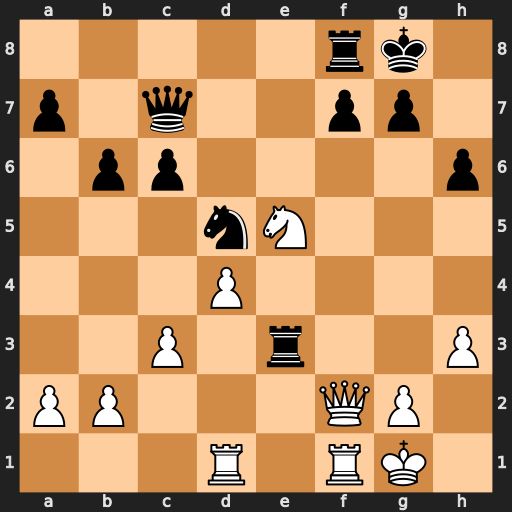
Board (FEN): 5rk1/p1q2pp1/1pp4p/3nN3/3P4/2P1r2P/PP3QP1/3R1RK1
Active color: w
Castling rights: -
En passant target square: -
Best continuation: c4 Re4 cxd5